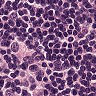
Metastatic tissue present: yes